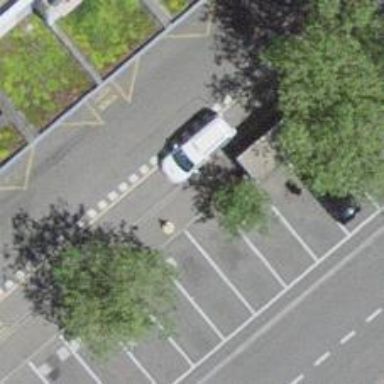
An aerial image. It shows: Shelter for taxis.